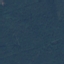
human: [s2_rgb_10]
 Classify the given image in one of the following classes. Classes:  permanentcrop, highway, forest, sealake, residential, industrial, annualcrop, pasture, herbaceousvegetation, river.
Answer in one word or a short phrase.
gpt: Forest